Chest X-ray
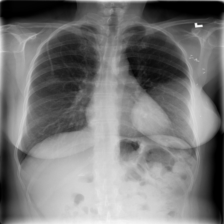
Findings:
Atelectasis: negative
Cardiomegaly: negative
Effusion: negative
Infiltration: negative
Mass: negative
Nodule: negative
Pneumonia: negative
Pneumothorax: negative
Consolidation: negative
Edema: negative
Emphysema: negative
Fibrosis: negative
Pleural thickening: negative
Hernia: negative